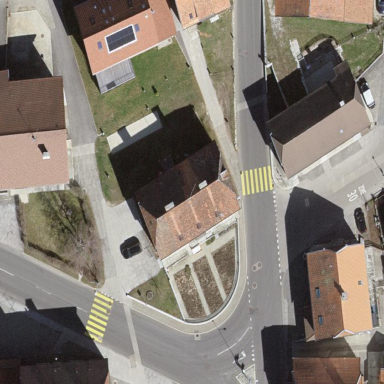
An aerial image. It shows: Half-hipped roof shape on the apartments building.